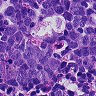
Metastatic tissue present: no